Question: I want to tweak the original View Pager which shows a hint of next child.. see the image below:

I tried creating my own ViewPager which extends the original View Pager but i was unable to make it work.
I would really appreciate if you can point me towards any tutorial or library which does this or something similar.
Thanks.
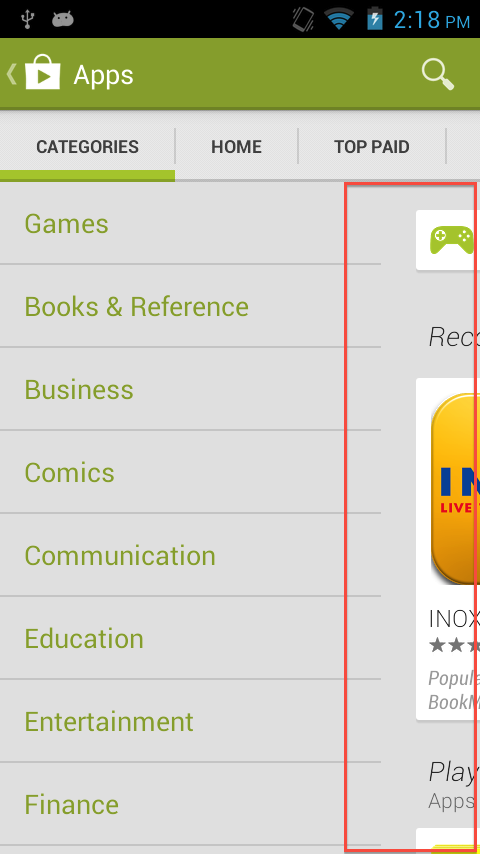
Answer: Try extending the 'pager adapter' -
Override the 'getPageWidth' method.
'''
@Override
public float getPageWidth(int position) {
return 0.8f; // 1f means 100 percent
}
'''